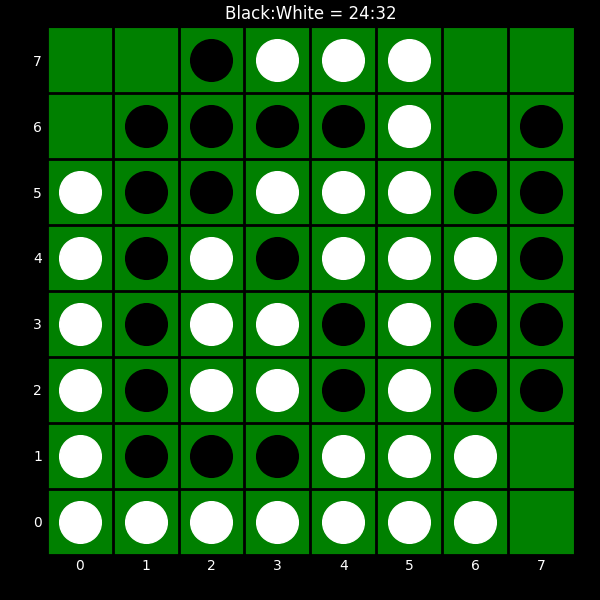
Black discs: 24
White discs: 32